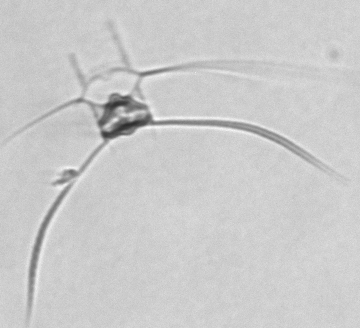
Label: Chaetoceros_didymus